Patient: sex M, age 76
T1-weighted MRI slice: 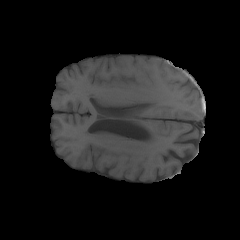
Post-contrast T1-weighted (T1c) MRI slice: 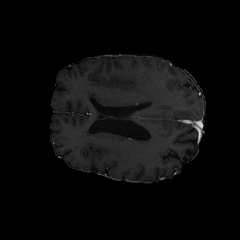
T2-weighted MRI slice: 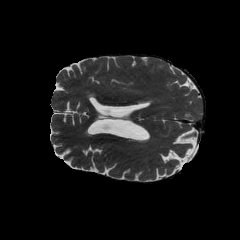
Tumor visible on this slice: yes
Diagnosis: Glioblastoma, IDH-wildtype
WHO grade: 4